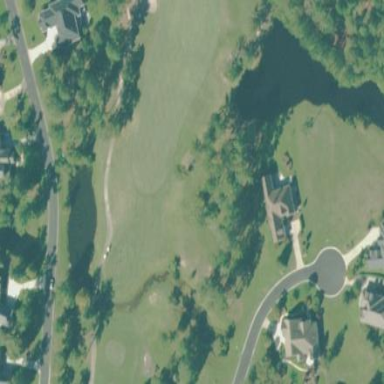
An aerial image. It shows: Picturesque scene of golf course with lateral water hazard.